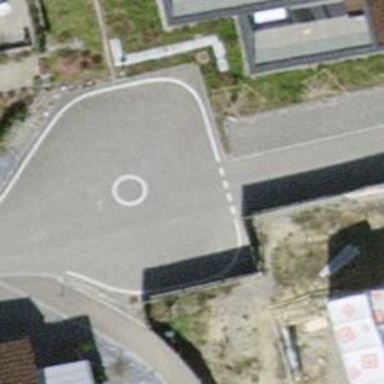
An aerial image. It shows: Turning circle on the road.